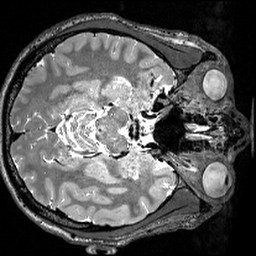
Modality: T2w
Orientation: axial
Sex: male
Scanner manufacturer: siemens
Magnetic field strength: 3 T
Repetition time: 3 s
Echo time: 0.418 s